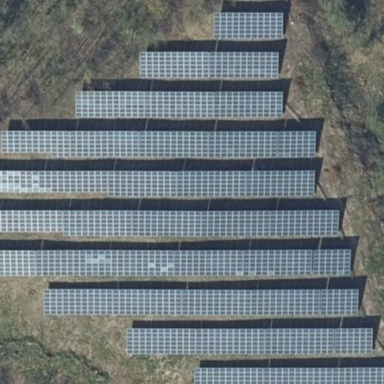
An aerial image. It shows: Solar-powered generator surrounded by fence.